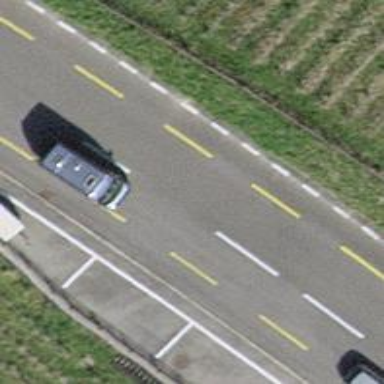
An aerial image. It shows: Primary highway with asphalt surface and designated cycle lane.